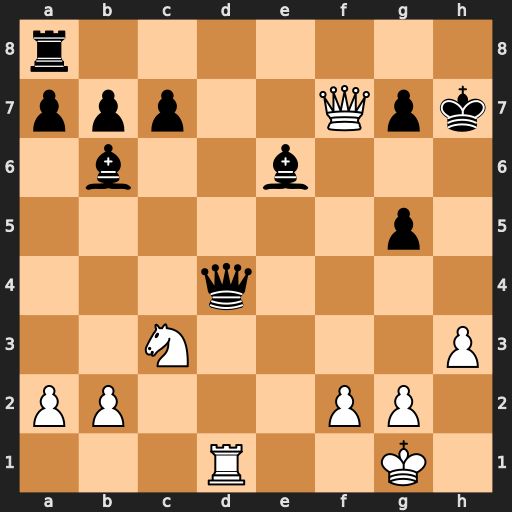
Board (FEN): r7/ppp2Qpk/1b2b3/6p1/3q4/2N4P/PP3PP1/3R2K1
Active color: w
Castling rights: -
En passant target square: -
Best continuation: Qh5+ Kg8 Rxd4